Question: I have this Django :
'''
class Log(models.Model):
idlog = models.CharField(max_length=16L, db_column='idLog') # Field name made lowercase.
idhandle = models.CharField(max_length=16L, db_column='idHandle') # Field name made lowercase.
idprevious = models.CharField(max_length=16L, db_column='idPrevious', blank=True) # Field name made lowercase.
idseverity = models.IntegerField(db_column='idSeverity') # Field name made lowercase.
iderrorcode = models.IntegerField(null=True, db_column='idErrorCode', blank=True) # Field name made lowercase.
eventdate = models.DateTimeField(db_column='eventDate') # Field name made lowercase.
trace = models.CharField(max_length=1024L, blank=True)
message = models.CharField(max_length=1024L, blank=True)
method = models.CharField(max_length=32L, blank=True)
class_field = models.CharField(max_length=32L, db_column='class', blank=True) # Field renamed because it was a Python reserved word.
backedup = models.IntegerField(null=True, db_column='backedUp', blank=True) # Field name made lowercase.
id = models.IntegerField(primary_key=True)
class Meta:
db_table = 'log'
def __unicode__(self): # Python 3: def __str__(self):
return self.message
'''
idlog , idhandle and idprevious are fields of Varbinary(16) at MySQL DB table.
Each on of them holds Globally unique identifier (GUID).
At my there is this simply method:
'''
def logger_handle(request):
tableSize = Handle.objects.all().__len__()
handles = Handle.objects.all().order_by('id')[tableSize - 20:tableSize]
context = {'handles': handles}
return render_to_response('ate_logger/logger_handle.html', context, context_instance=RequestContext(request))
'''
At the logger_handle.html i have this table:
'''
<table width="100%" class="gridtable">
<tr>
<th style="width: 100px">idlog</th>
<th style="width: 100px">idhandle</th>
<th style="width: 100px">idprevious</th>
<th style="width: 180px">eventdate</th>
<th style="width: 50px">severity</th>
<th style="width: 50px">errorcode</th>
<th style="width: 300px">trace</th>
<th style="width: 300px">message</th>
<th style="width: 110px">method</th>
</tr>
{% for log in logs %}
<tr>
<td>{{ log.idlog }}</td>
<td>{{ log.idhandle }}</td>
<td>{{ log.idprevious }}</td>
<td>{{ log.eventdate }}</td>
<td>{{ log.idseverity }}</td>
<td>{{ log.iderrorcode }}</td>
<td>{{ log.trace }}</td>
<td>{{ log.message }}</td>
<td>{{ log.method }}</td>
</tr>
{% endfor %}
</table>
'''
My problem (as you can see in the image) is that at the idlog , idhandle and idprevious there are no values (unless it's None at the table)

At the using binascii i can convert it to the normal string using command 'binascii.b2a_hex(value['idhandle'])' and therefor i can see the guid.
is how can set it at the layer, how can i tell django to convert it and transfer it to the view as a string so i can show it easily at the template.
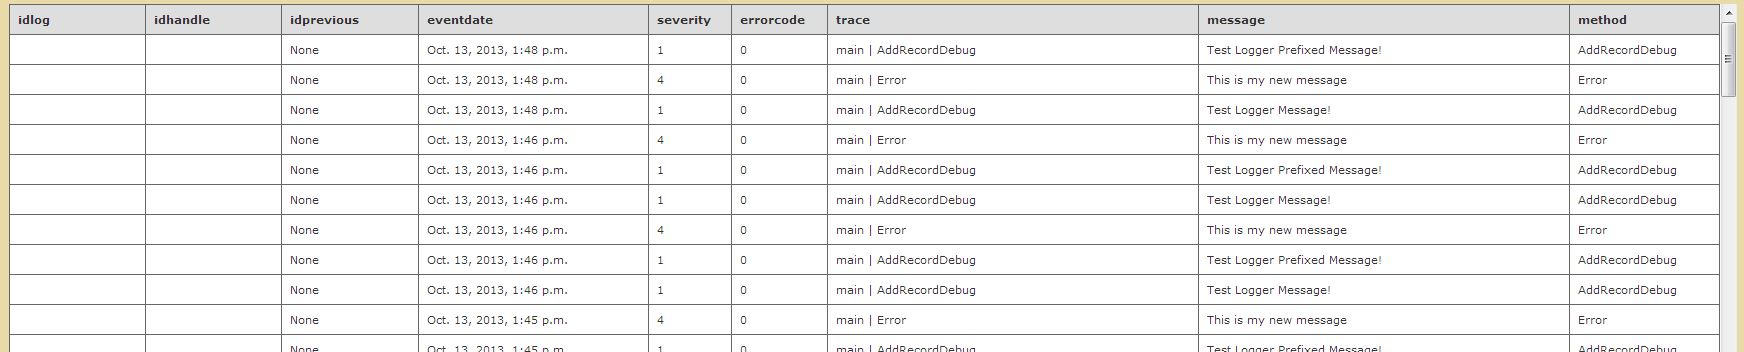
Answer: Probably you should create your custom field class to represent idlog, idhandle and idprevious like described here: <URL> and put conversion code in body of value_to_string method of the custom field class.
Note: you should call count() on querysets instead of calling .() because otherwise you'll have whole datase fetched and inspected to only calculate length.
Also, if you are going to inspect an object length use function len(), it calls () under the hood for you.